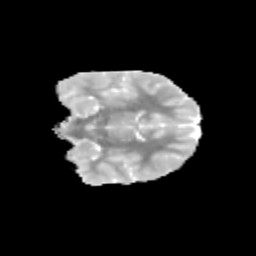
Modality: MD
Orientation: coronal
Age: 11
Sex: female
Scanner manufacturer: siemens
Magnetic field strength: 3 T
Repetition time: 3.8 s
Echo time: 0.07 s